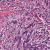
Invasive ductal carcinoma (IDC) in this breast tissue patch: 1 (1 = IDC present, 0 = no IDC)